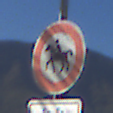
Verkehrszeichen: VerbotReiter
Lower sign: ZeitangabenMitBeschraenkungAufWochentage9
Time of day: MorningAfternoon
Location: Outdoor (RoadRail)
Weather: Clear
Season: NotSpecified
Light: Natural